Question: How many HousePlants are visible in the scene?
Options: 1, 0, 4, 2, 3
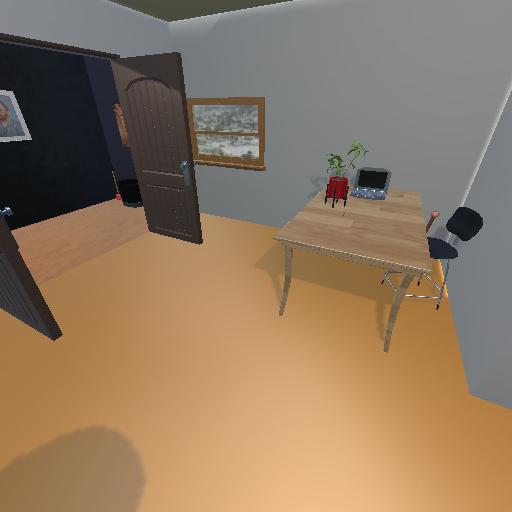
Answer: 1